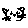
Label: cat